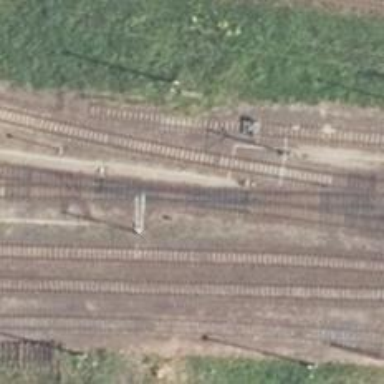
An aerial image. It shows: Railway switch.